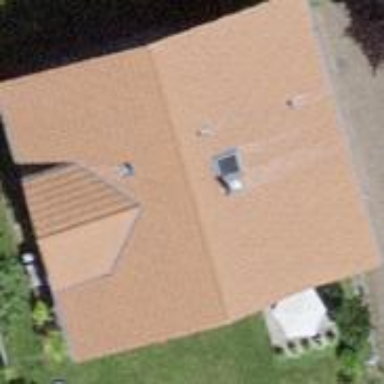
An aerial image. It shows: Simple house.